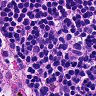
Metastatic tissue present: no